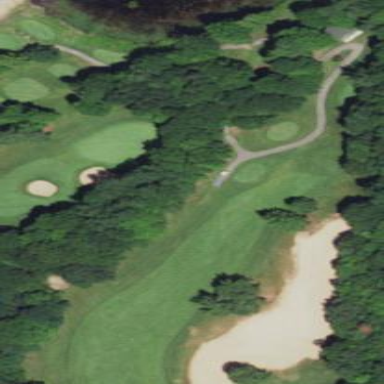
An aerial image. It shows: Sandy area is golf bunker.